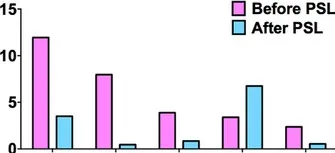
Cytokine analyses in a patient with Cronkhite-Canada syndrome. Colonic biopsy samples obtained before and after treatment with prednisolone (PSL) were subjected to quantitative reverse transcription polymerase chain reaction analyses. Messenger RNA (mRNA) expression of interleukin (IL)-1beta, IL-6, IL-10, interferon (IFN)-alpha4, and IL-10 was shown.
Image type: pathology (immunostaining)